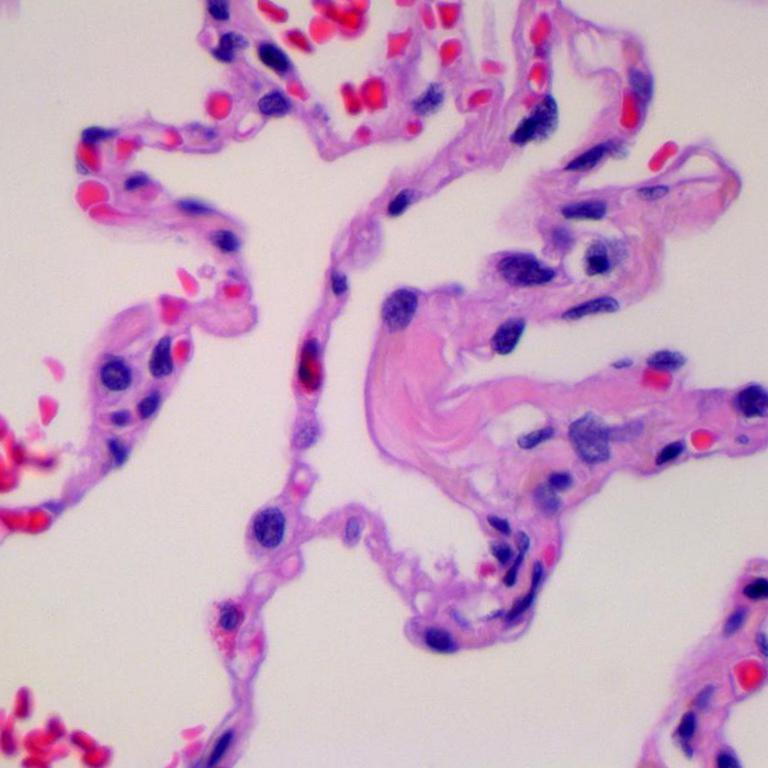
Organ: lung
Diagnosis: benign